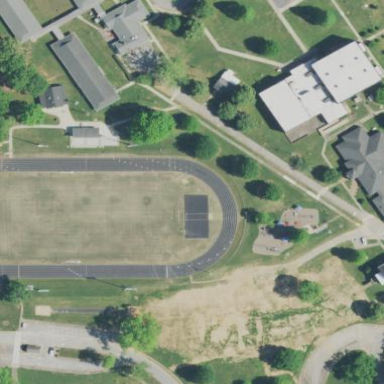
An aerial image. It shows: Athletic track located in leisure land area.